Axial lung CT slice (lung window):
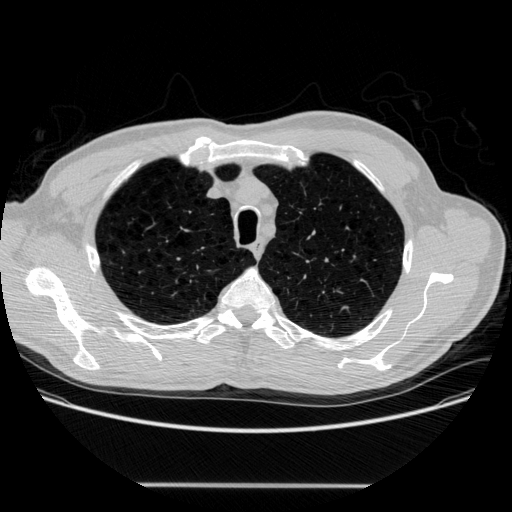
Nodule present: no